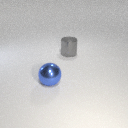
large gray metal cylinder to the right of large blue metal sphere